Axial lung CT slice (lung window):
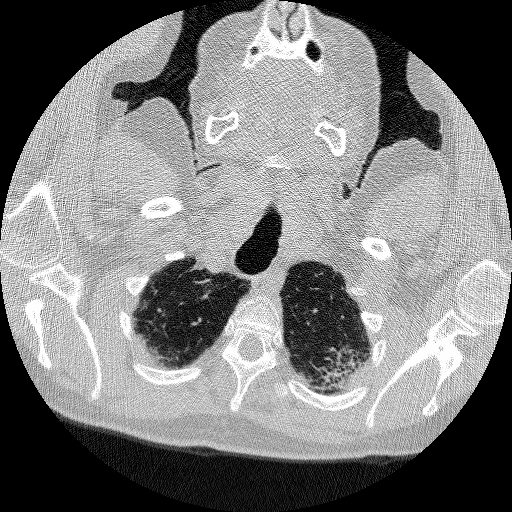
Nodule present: no